Interaction volume radius: 10 \u00c5
Interaction volume height: 35 \u00c5
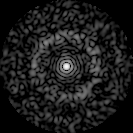
Disorder parameter: 0.8366